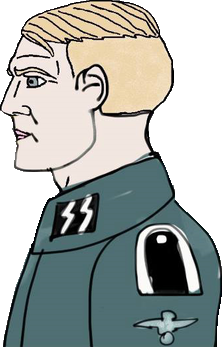
Label: 4_Yes_Chad